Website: lowes
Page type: order-returns
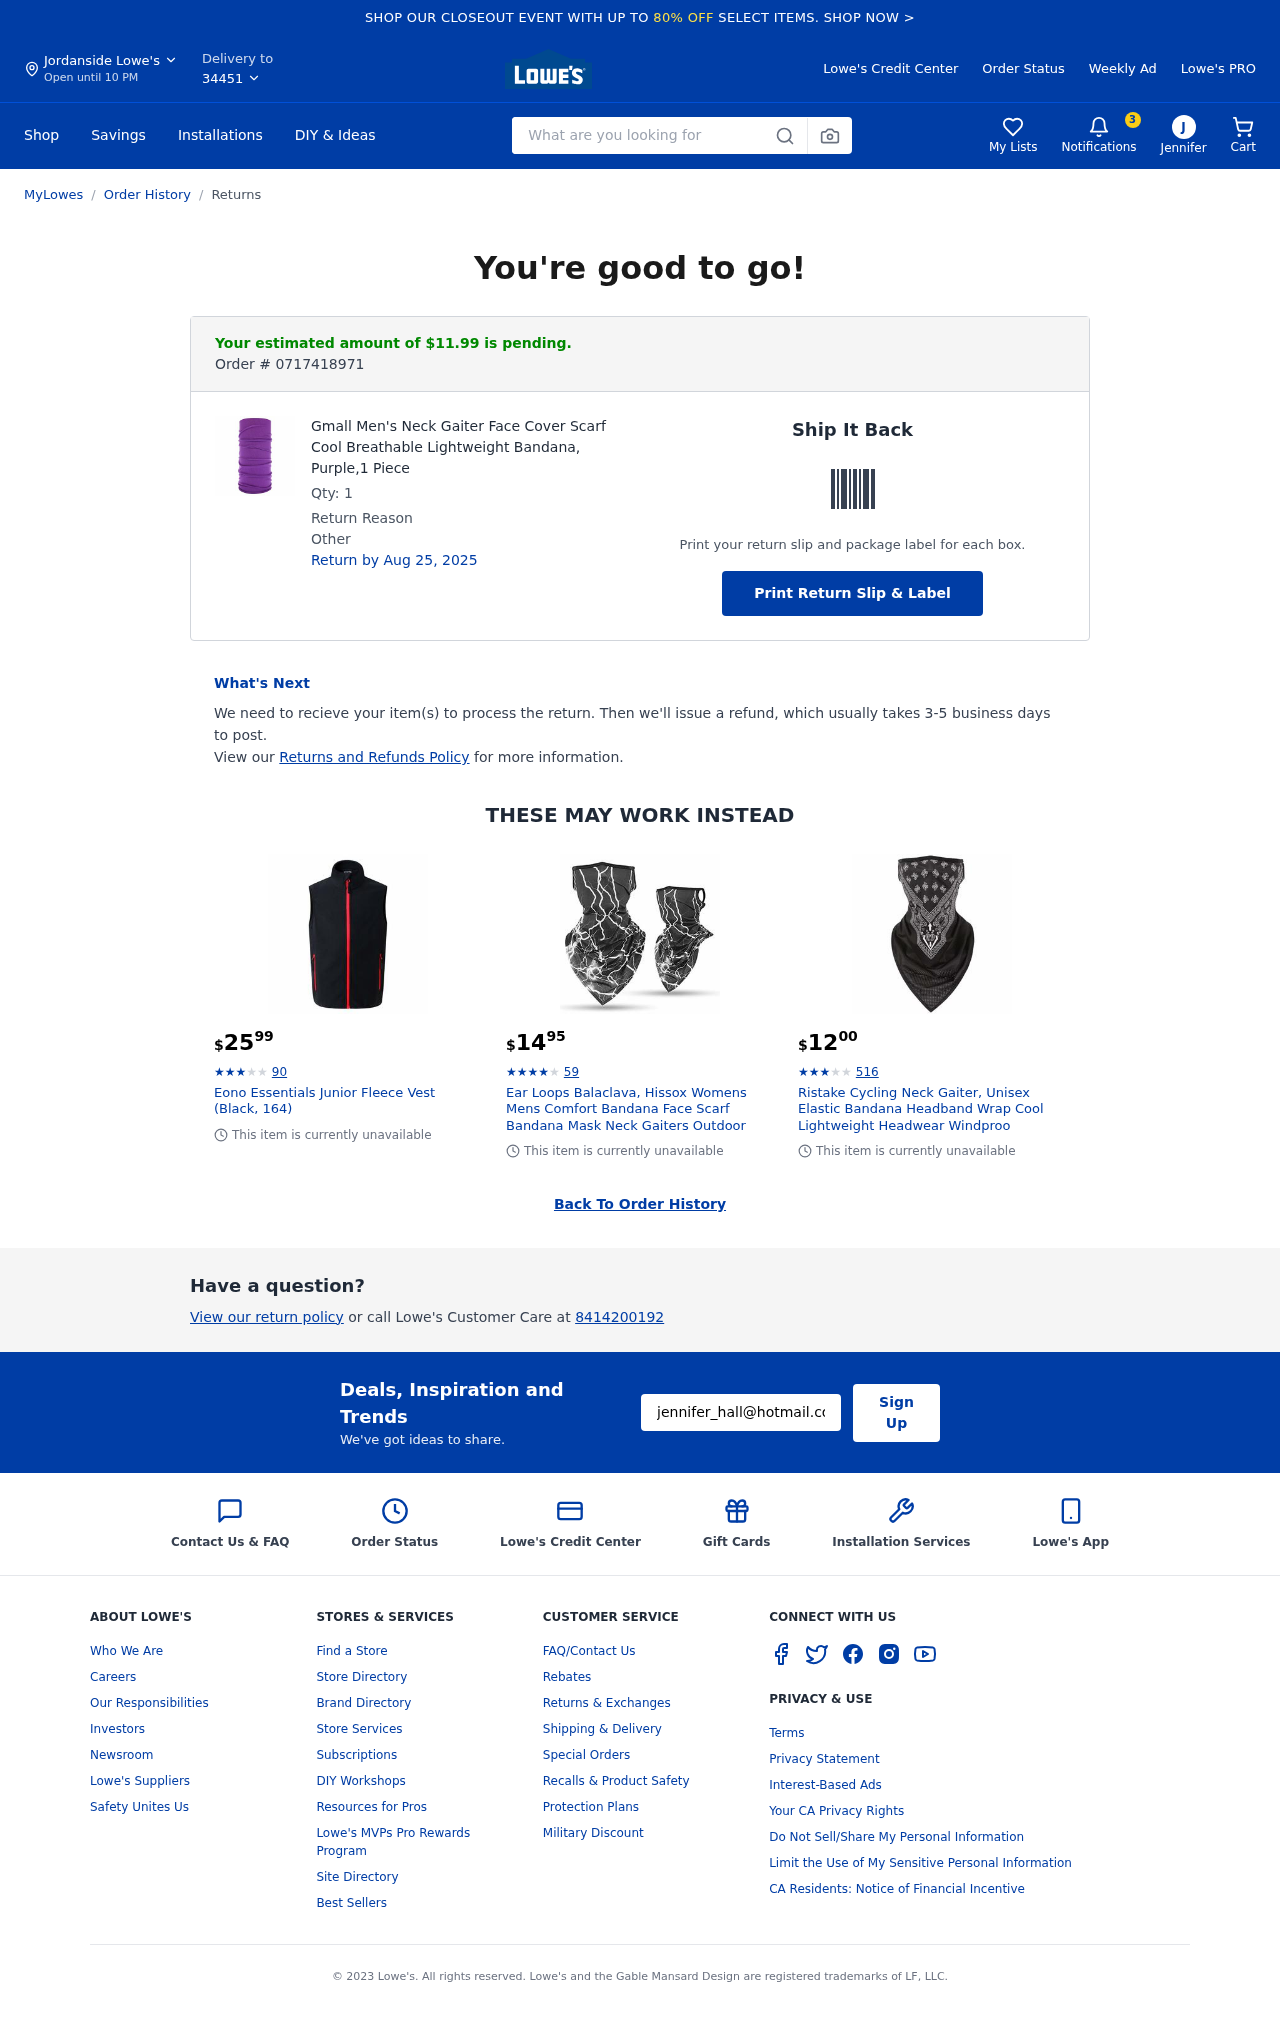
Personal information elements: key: PII_CITY
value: Jordanside
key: PII_EMAIL
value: jennifer_hall@hotmail.com
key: PII_FIRSTNAME
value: Jennifer
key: PII_PHONE
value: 8414200192
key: PII_POSTCODE
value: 34451
Product elements: key: PRODUCT1_NAME
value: Gmall Men's Neck Gaiter Face Cover Scarf Cool Breathable Lightweight Bandana, Purple,1 Piece
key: PRODUCT1_QUANTITY
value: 1
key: PRODUCT2_NAME
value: Eono Essentials Junior Fleece Vest (Black, 164)
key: PRODUCT2_NUM_RATINGS
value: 90
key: PRODUCT2_PRICE
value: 25.99
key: PRODUCT2_RATING
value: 3.8
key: PRODUCT3_NAME
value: Ear Loops Balaclava, Hissox Womens Mens Comfort Bandana Face Scarf Bandana Mask Neck Gaiters Outdoor
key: PRODUCT3_NUM_RATINGS
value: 59
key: PRODUCT3_PRICE
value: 14.95
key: PRODUCT3_RATING
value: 4.4
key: PRODUCT4_NAME
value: Ristake Cycling Neck Gaiter, Unisex Elastic Bandana Headband Wrap Cool Lightweight Headwear Windproo
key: PRODUCT4_NUM_RATINGS
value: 516
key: PRODUCT4_PRICE
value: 12
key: PRODUCT4_RATING
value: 3.9
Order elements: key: ORDER_NUM_ITEMS
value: Cart
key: ORDER_TOTAL
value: Your estimated amount of $11.99 is pending.
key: ORDER_ID
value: Order # 0717418971
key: ORDER_RETURN_BY_DATE
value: Return by Aug 25, 2025
Search elements: key: HEADER_SEARCH
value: What are you looking for
Other elements: key: NOTIFICATION_COUNT
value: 3